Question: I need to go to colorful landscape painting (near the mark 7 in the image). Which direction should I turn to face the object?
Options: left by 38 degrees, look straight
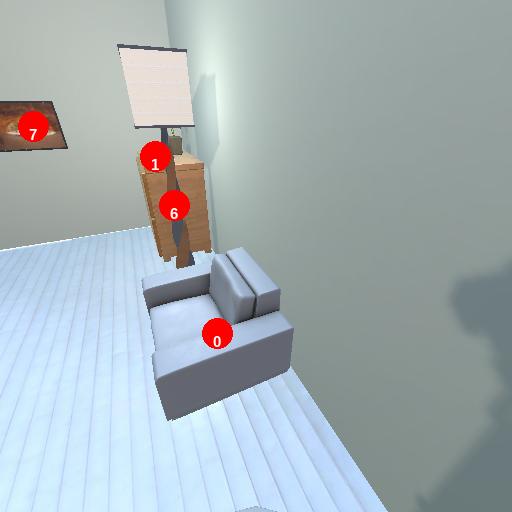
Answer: left by 38 degrees